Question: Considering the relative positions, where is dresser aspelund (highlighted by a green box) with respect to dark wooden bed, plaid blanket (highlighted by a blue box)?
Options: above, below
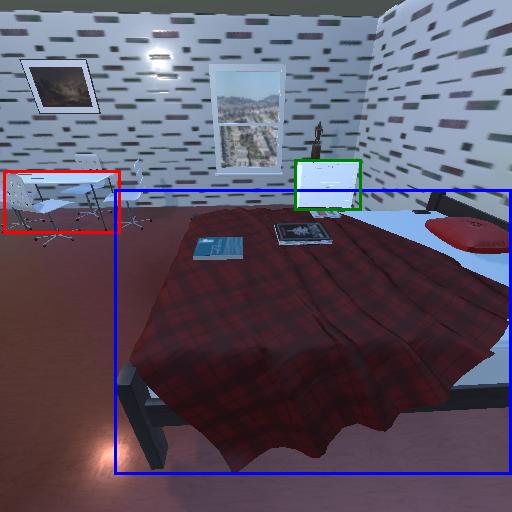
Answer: above